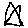
Label: triangle